Aerial crown-view tile of a tropical tree (Barro Colorado Island, Panama), acquired 20240716:
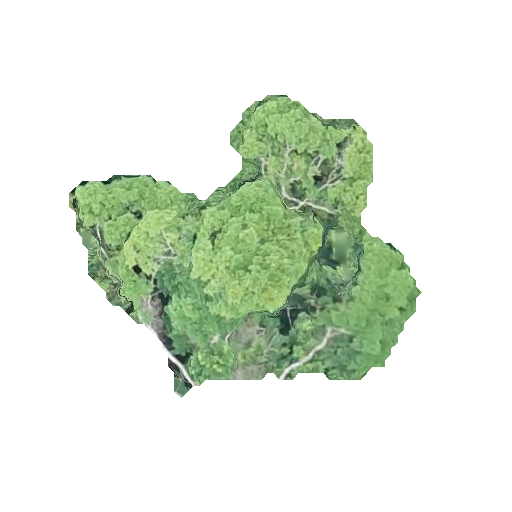
Species: Terminalia amazonia
GBIF accepted scientific name: Terminalia amazonica
Crown area: 99.485 m²